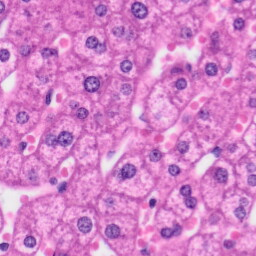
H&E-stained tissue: Liver